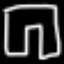
Label: pants